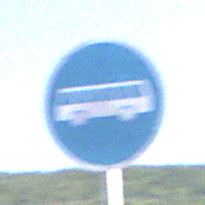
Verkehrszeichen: Busssonderstreifen
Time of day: MorningAfternoon
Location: Outdoor (RoadRail)
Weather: PartlyCloudy
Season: NotSpecified
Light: Natural